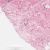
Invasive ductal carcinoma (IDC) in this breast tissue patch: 0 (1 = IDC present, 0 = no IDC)